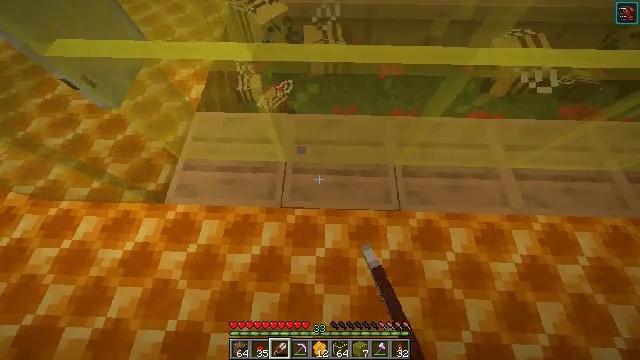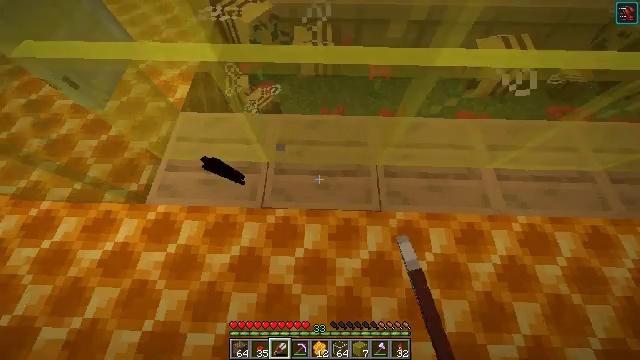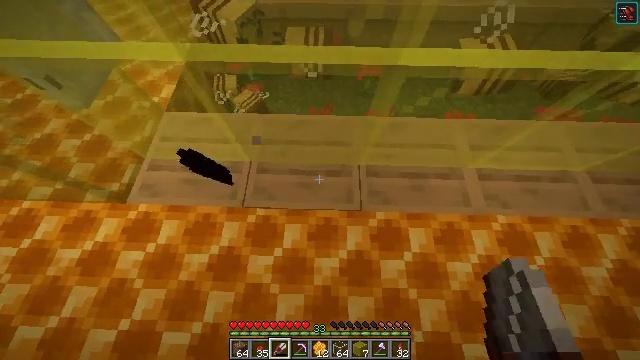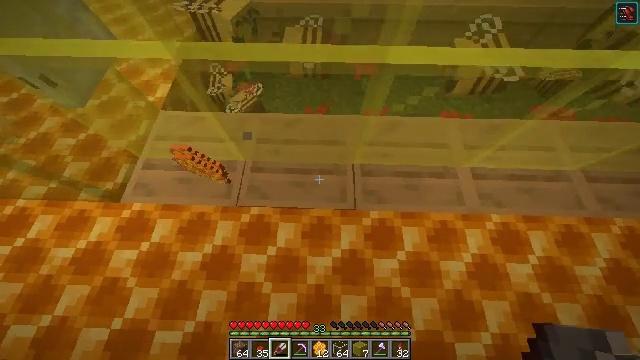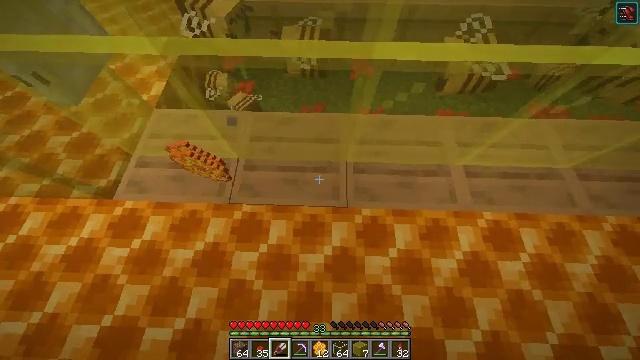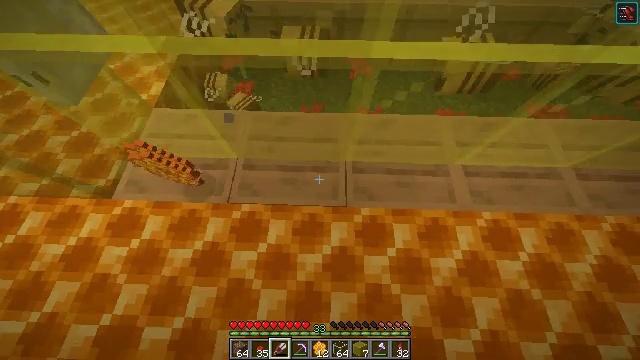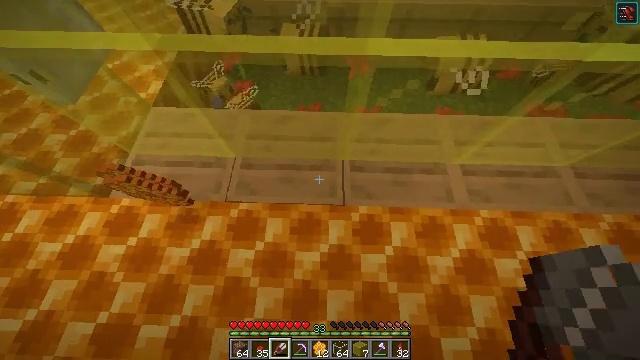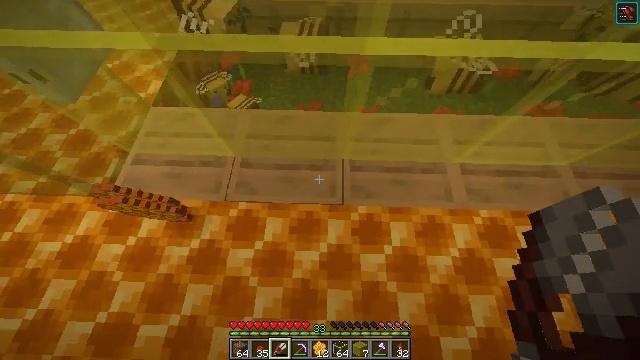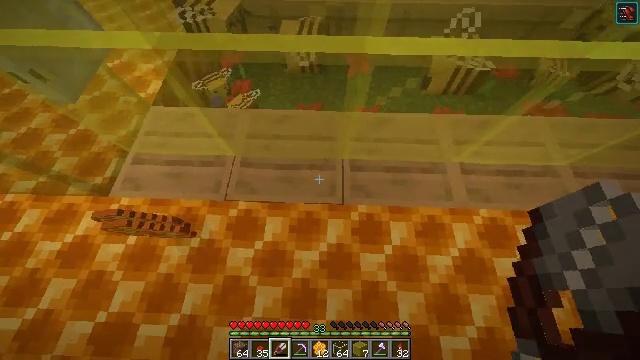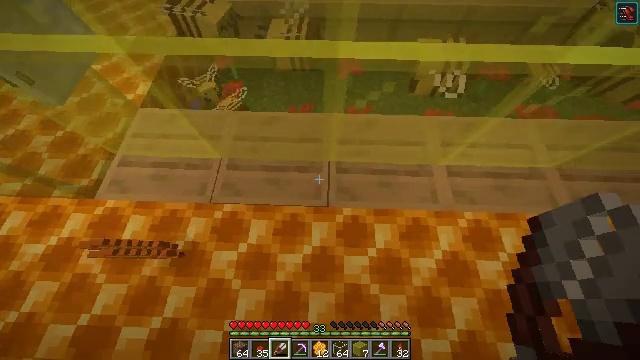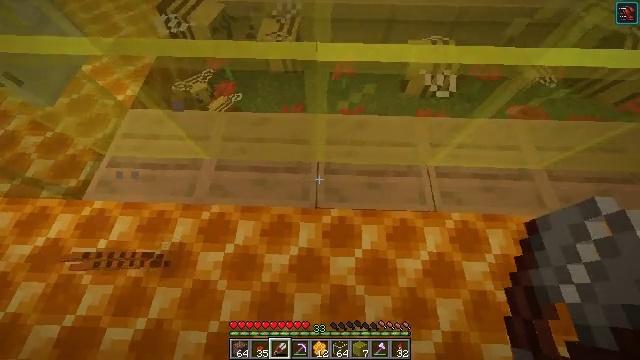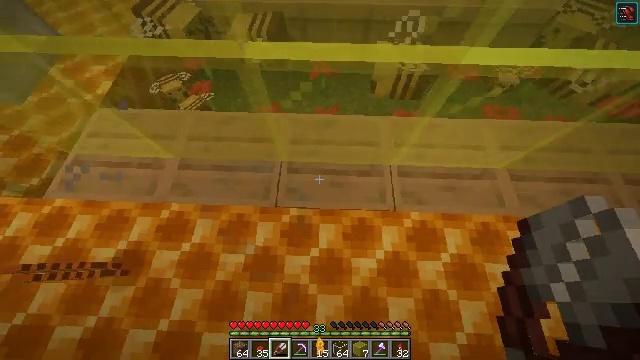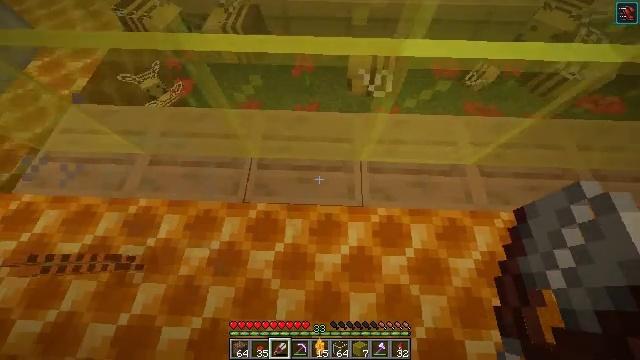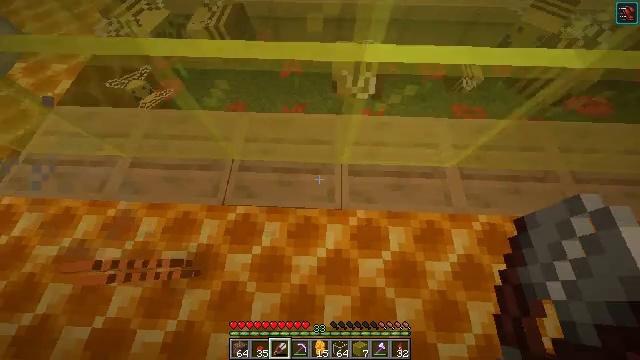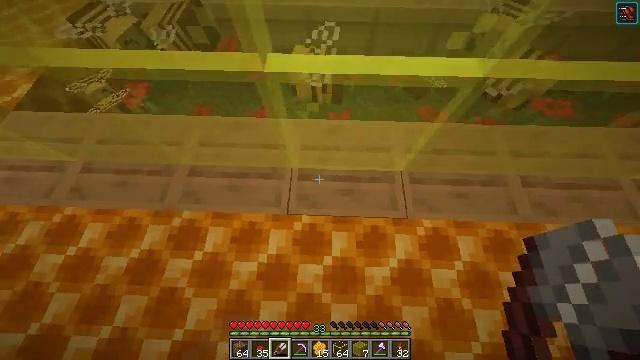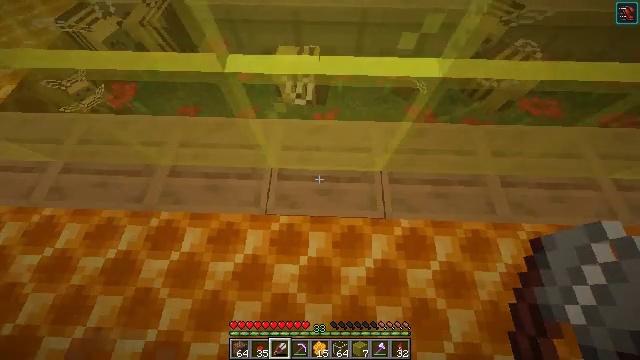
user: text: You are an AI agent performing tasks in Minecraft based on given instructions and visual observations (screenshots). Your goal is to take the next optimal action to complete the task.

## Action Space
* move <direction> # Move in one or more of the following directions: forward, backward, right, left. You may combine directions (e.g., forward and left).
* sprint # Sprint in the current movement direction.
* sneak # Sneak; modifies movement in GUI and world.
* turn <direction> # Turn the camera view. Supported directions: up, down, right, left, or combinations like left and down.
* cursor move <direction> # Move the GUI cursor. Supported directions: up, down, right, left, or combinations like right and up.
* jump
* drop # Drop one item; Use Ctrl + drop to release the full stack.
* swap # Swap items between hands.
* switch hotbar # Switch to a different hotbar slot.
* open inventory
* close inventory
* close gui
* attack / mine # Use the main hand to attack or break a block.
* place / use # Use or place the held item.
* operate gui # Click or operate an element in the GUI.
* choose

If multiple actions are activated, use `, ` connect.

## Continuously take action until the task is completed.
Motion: motion action
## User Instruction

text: Combine 4 honeycombs to form a honeycomb block.
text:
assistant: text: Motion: use / place
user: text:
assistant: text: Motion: use / place
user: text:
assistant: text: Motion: use / place
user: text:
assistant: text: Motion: use / place
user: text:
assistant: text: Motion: use / place
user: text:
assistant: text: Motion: use / place
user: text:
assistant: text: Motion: use / place
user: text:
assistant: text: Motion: use / place
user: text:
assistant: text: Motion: move right, use / place
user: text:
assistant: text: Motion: move right, use / place
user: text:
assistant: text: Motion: move right, use / place
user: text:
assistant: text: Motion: move right, use / place
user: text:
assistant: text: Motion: move right, use / place
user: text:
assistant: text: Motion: move right, use / place
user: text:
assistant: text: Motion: move right, use / place
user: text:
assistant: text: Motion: move right, use / place
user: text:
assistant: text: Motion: move right, use / place
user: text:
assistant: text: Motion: move right, use / place
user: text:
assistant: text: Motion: move right, use / place
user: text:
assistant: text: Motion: move right, use / place
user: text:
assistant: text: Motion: move right, use / place
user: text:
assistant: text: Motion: use / place
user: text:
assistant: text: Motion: use / place
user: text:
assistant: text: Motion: move right, use / place
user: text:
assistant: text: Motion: move right, use / place
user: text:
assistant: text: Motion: move right, use / place
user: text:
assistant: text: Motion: move right, use / place
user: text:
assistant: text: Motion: move right, use / place
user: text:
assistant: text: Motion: move right, use / place
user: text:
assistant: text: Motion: move right, use / place